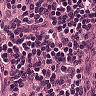
Metastatic tissue present: no